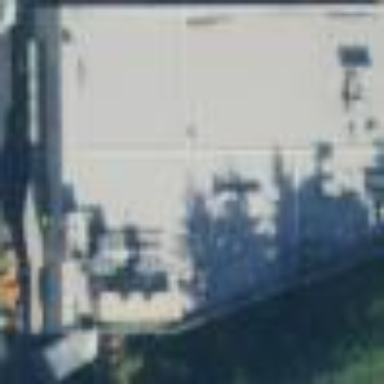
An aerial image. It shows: Supermarket building.